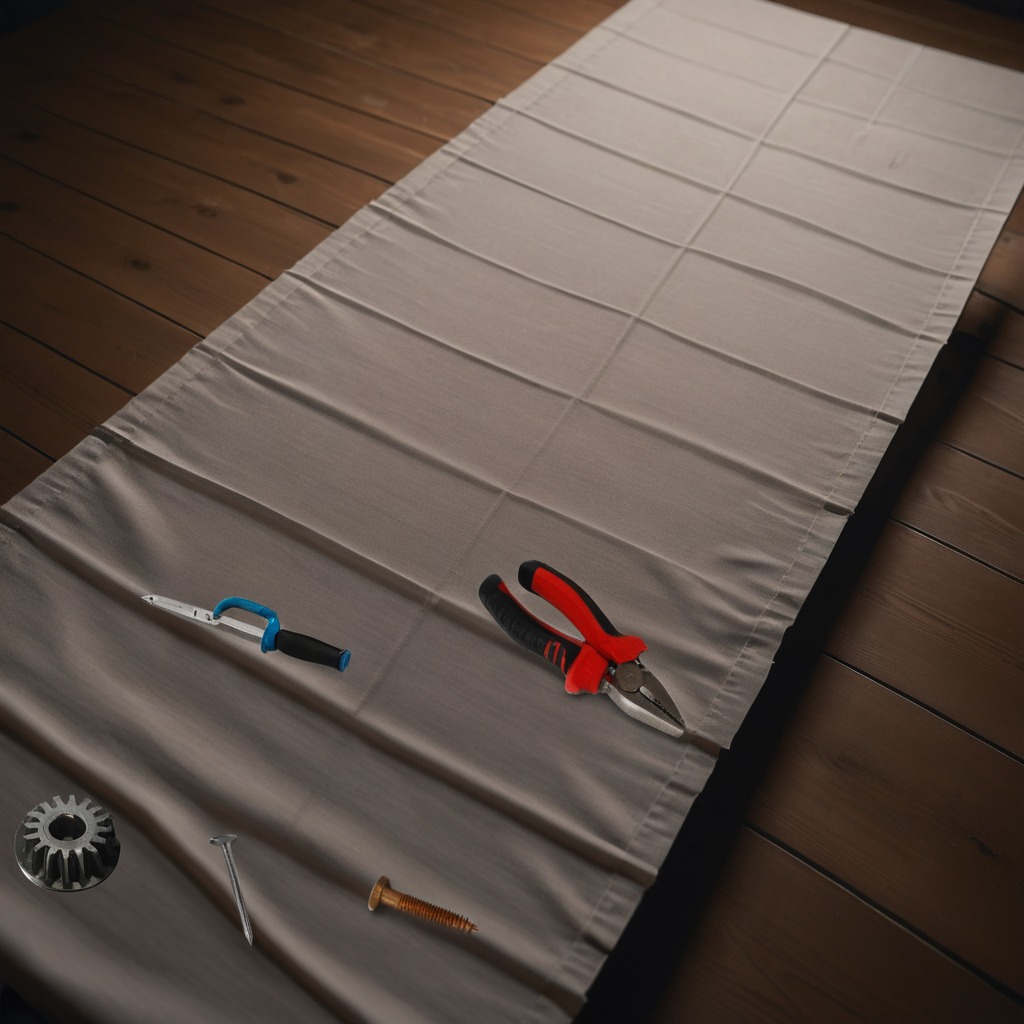
A steel gear with teeth, a metal machine screw, an iron nail, a pair of pliers, and a handheld metal saw are lying on a clean wooden table inside a workshop at night.